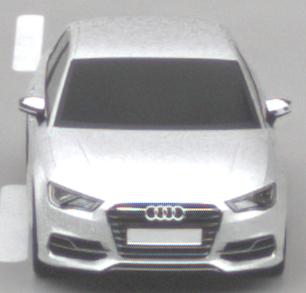
Make: Audi
Model: S3
Detailed model: 8V
Model produced from: 2013
Model produced until: 2020
Doors: 4
Color: white
Road condition: wet road
Daytime: morning or afternoon
Contrast: low contrast